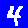
Digit: 4